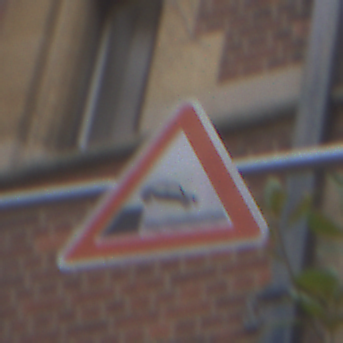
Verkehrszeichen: Ufer
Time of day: Midday
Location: Outdoor (Urban)
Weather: Overcast
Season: NotSpecified
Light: Natural